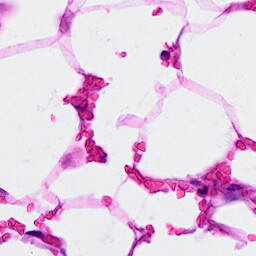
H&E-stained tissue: Breast